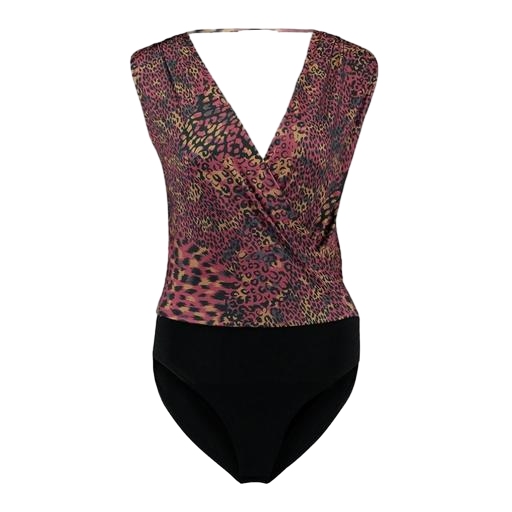
multicolor plunge neck top animal print, multicolor bodysuit, animal leopard-print vest, white background